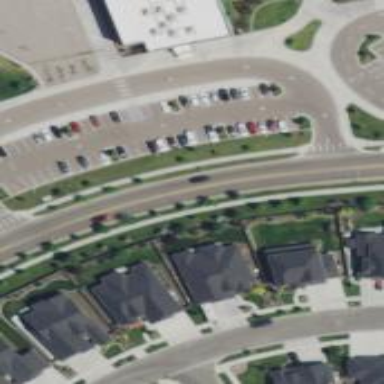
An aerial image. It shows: Parking area.